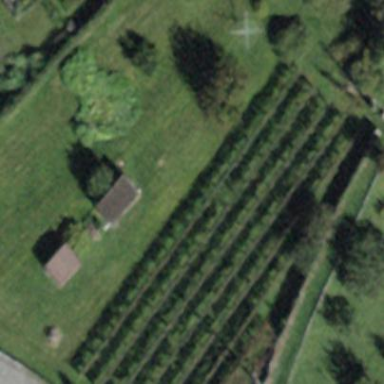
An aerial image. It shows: Beautiful vineyard in the countryside.